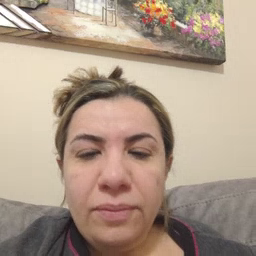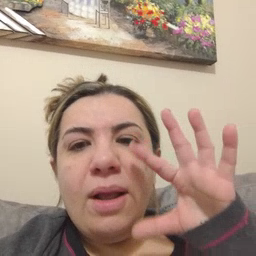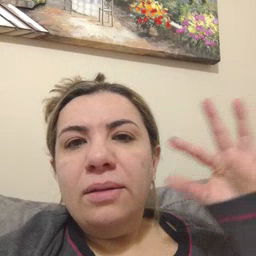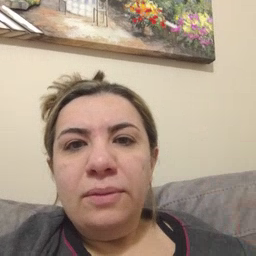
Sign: cat